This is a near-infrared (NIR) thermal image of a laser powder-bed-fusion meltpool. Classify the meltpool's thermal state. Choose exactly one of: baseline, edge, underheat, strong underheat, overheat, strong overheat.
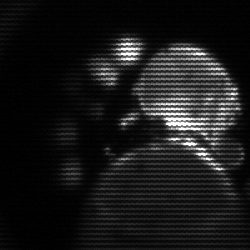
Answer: baseline